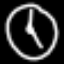
Label: clock